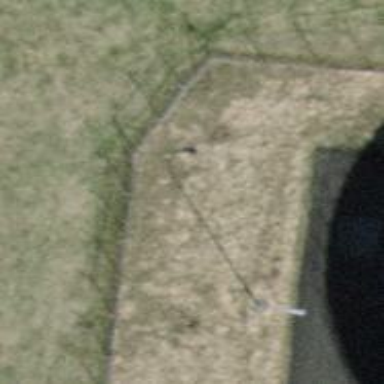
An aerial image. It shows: Fence is in the image.